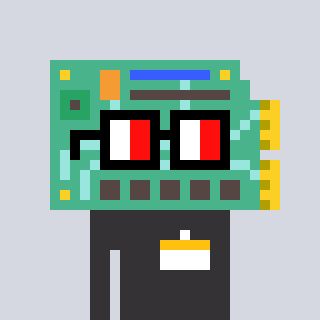
a pixel art character with square glasses with black frames and red eyes, a chipboard-shaped head and a grayscale-colored body on a cool background